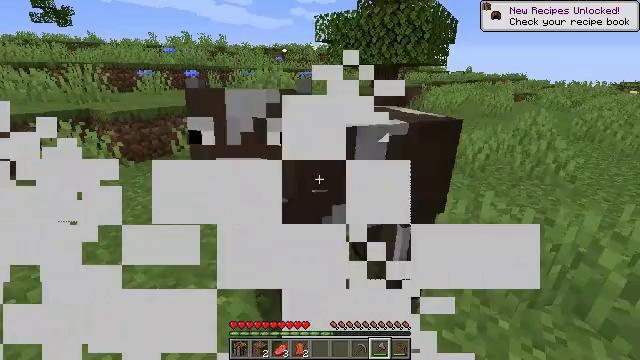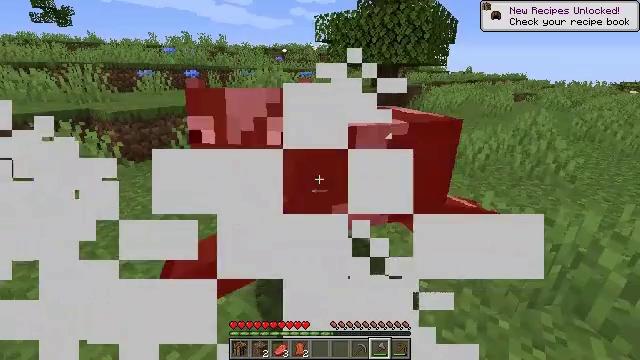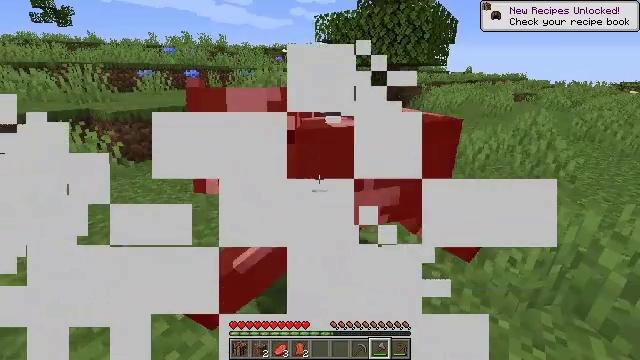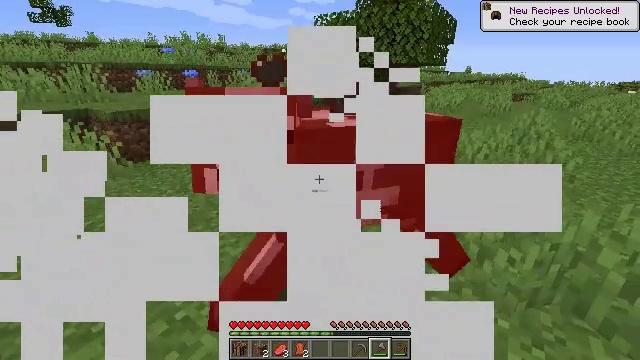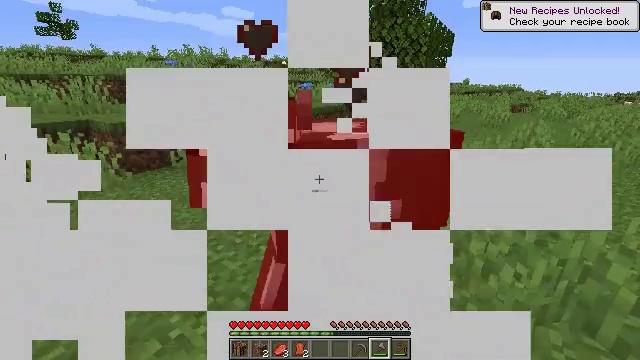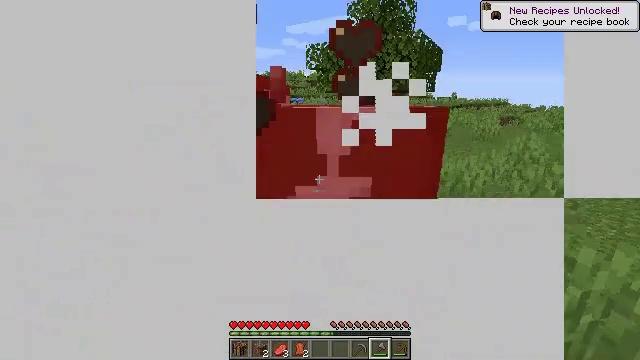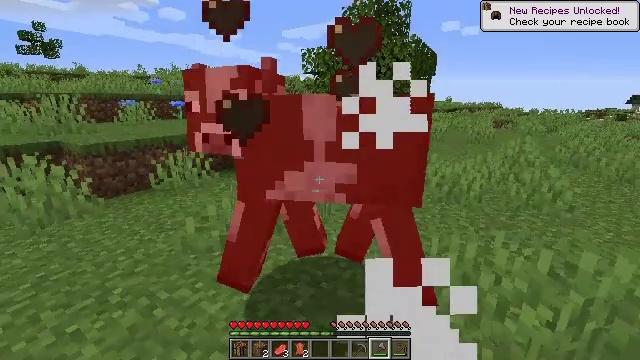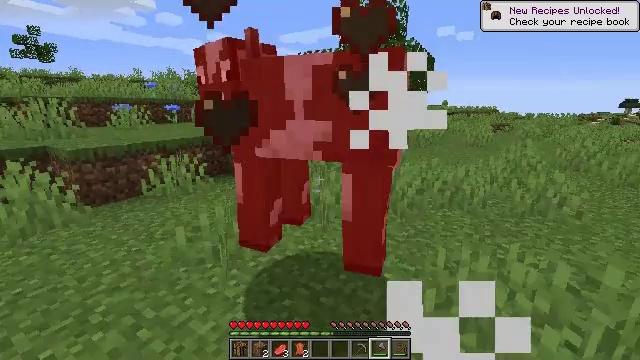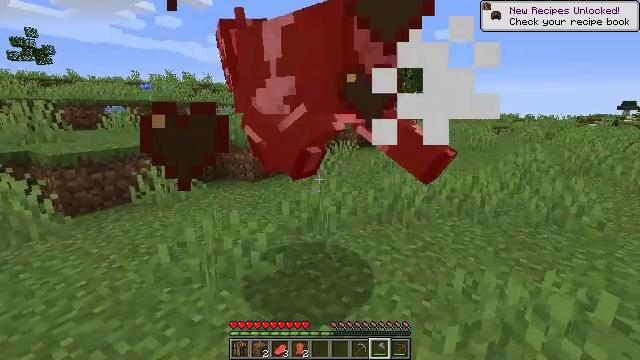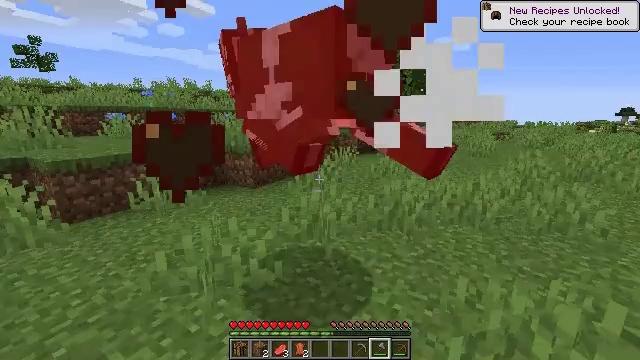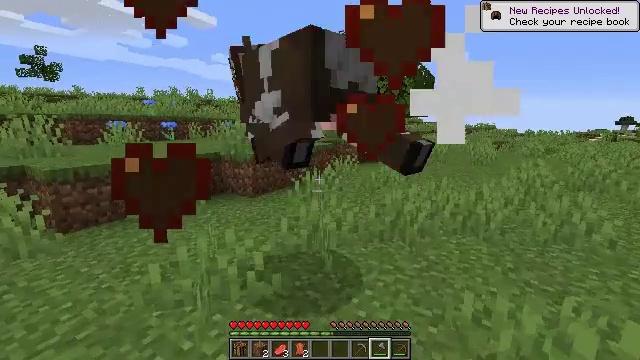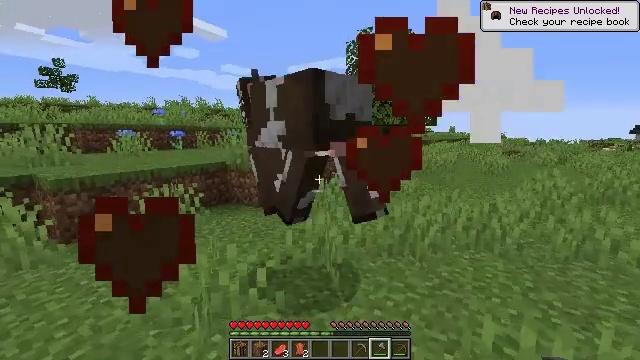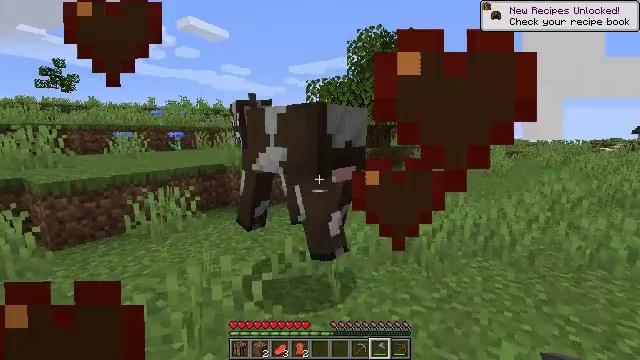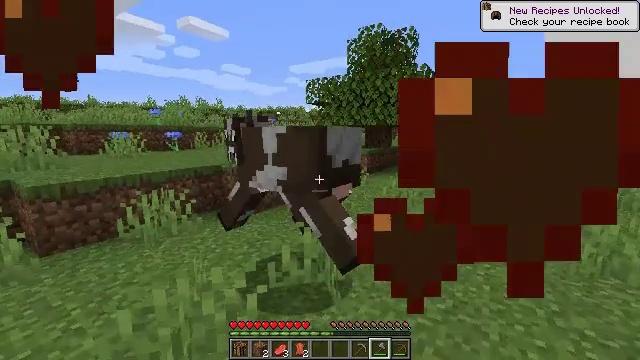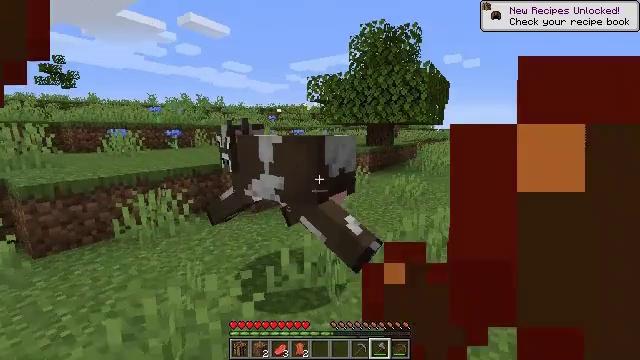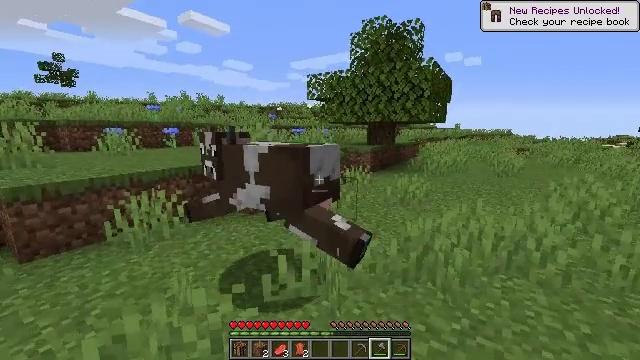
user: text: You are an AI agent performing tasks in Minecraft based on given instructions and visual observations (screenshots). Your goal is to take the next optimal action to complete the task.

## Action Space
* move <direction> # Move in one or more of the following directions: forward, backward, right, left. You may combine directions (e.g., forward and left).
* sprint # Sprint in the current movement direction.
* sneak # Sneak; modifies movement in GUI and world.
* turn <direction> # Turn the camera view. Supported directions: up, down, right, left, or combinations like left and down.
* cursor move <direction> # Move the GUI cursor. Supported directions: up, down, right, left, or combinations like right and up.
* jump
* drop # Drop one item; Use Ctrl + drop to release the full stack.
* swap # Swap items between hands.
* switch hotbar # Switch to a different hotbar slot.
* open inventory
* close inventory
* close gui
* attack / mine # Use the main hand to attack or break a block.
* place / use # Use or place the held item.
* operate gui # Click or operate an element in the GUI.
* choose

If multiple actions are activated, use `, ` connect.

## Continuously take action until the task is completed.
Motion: motion action
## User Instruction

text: Kill mobs.
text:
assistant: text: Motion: no_op
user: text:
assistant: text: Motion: no_op
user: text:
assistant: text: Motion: no_op
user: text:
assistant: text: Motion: move forward, turn up
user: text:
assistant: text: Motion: move forward, turn right and up
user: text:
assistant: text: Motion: move forward
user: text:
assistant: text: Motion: move forward
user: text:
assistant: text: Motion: no_op
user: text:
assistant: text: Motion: turn up
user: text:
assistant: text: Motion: turn up
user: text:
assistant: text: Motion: move forward, turn left and up
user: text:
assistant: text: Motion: move forward
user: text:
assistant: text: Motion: move forward, attack / mine
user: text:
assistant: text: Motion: move forward, attack / mine
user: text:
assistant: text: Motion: attack / mine
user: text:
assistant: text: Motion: attack / mine
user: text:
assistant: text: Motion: turn right and down
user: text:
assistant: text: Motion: no_op
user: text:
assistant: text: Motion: no_op